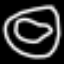
Label: donut